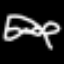
Label: squiggle